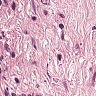
Metastatic tissue present: no